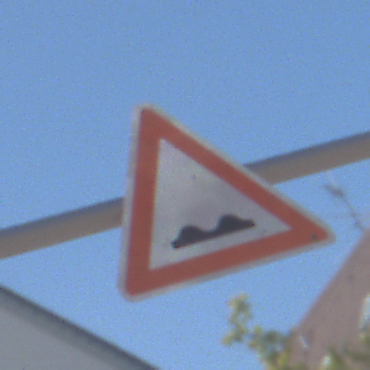
Verkehrszeichen: UnebeneFahrbahn
Umgebung: Outdoor, Urban
Tageszeit: MorningAfternoon
Wetter: Clear
Licht: Natural
Jahreszeit: NotSpecified
Kontrast: HighContrast